Question: I am writing a custom fxcop rule which checks for Unused locals. (Yes, there is an <URL>
Where Introspector shows me that the TestMethodAttribute is available at compiletime:
I can not seem to be able to actually check if the Attribute exists.
I tried the following methods:
Method 1.
'''
_TestAttribType = FrameworkAssemblies.Mscorlib.GetType(Identifier.For("Microsoft.VisualStudio.TestTools.UnitTesting"), Identifier.For("TestMethodAttribute"));
AttributeNode testAttribute = method.GetAttribute(_TestAttribType);
if (testAttribute != null)
return null;
'''
Method 2.
'''
if(method.Attributes.Any(attrib => attrib.ToString().Contains("Test")))
return null;
'''
Method 3.
'''
if(method.Attributes.Any(attrib => attrib.Type == typeof(TestMethodAttribute))
return null;
'''
Method 1 would not work because Microsoft.VisualStudio.TestTools.Unittesting is not in mscorlib. The second method didn't work either, I am not sure why. Third method does not compile, because TestMethodAttribute is not supported by the FxCop-API.
How can I exclude testmethods from being checked in my FxCop-rule?
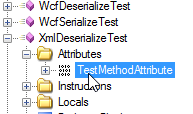
Answer: A simple approach based on the name only would be:
'''
method.Attributes.Any(a => a.Type.Name.Name == "TestMethodAttribute")
'''
If you want a more complete solution with some performance enhancements, take a look at the implementation of the 'IsVSUnitTestMethod' method in the 'MarkMembersAsStatic' rule in a decompiler.